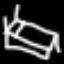
Label: bed